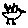
Label: bird